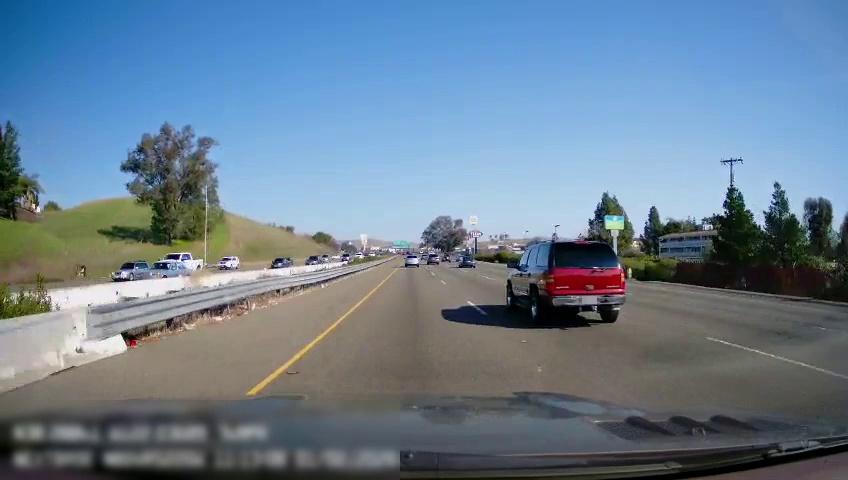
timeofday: Day
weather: Sunny
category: Drivable Space
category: Drivable Space
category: Vehicles | Car
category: Vehicles | Truck
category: Vehicles | Car
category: Vehicles | SUV
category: Vehicles | SUV
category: Vehicles | SUV
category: Vehicles | Car
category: Vehicles | Car
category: Vehicles | Car
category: Vehicles | SUV
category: Vehicles | SUV
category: Lanes | Alternate Lane
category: Lanes | Current Lane
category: Lanes | Current Lane